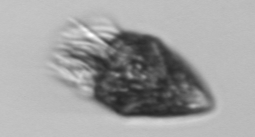
Label: Strombidium_morphotype2